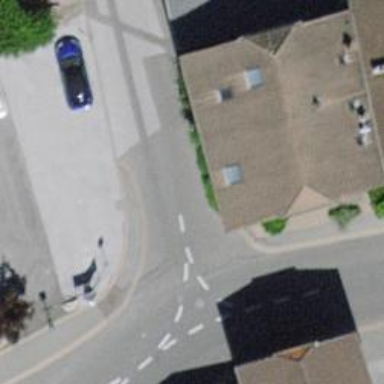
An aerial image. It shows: Residential road with asphalt surface and no sidewalks.